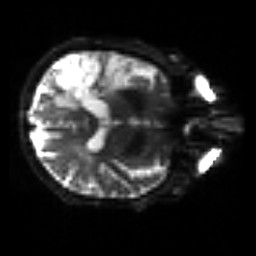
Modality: sbref
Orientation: axial
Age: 72
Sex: male
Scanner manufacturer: siemens
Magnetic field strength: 3 T
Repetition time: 3.2 s
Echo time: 0.081 s